Question: I am plotting data over time using the following dataset:
'''
dt1 <- data.table(
sender=c("boy", "girl", "girl", "boy", "girl", "boy"),
type = c("run", "walk", "run", "run", "run", "walk"),
time=c(as.POSIXct("2014-02-19 03:24:00"), as.POSIXct("2014-02-19 03:29:00"), as.POSIXct("2014-02-20 03:30:00"), as.POSIXct("2014-02-23 03:34:00"), as.POSIXct("2014-02-25 08:24:00"), as.POSIXct("2014-02-25 09:45:00")),
dayRelative = c(0,0,1,4,6,6))
'''
The following ggplot command works fine:
'''
ggplot(dt1, aes(x=time, y=sender, colour=type)) +
geom_point(size=2, position=position_jitter(width=0.2, height=0.2)) +
scale_y_discrete(limit = c("boy", "girl"), labels= c("Boy", "Girl"))
'''

What I like to achieve is that instead of having the date labels on the x-axis, the data from the 'dayRelative'-column should be used. That means for the dots the 'time'-column should be used, however, the x-Axis should use the data from the 'dayRelative' column the respective places. As a result Feb 19 should be replaced by 0, Feb 20 by 1, ...
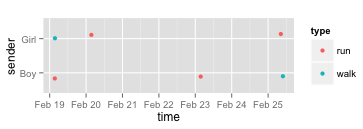
Answer: You can use 'scale_x_datetime()' and provide 'time' as 'breaks=' and 'dayRelative' as 'labels='. Around the dt1$time used function 'trunc()' to get only day without hours and minutes and then 'as.POSIXct' to have POSIXct object to use it in 'scale_x_datetime()'.
'''
ggplot(dt1, aes(x=time, y=sender, colour=type)) +
geom_point(size=2, position=position_jitter(width=0.2, height=0.2)) +
scale_y_discrete(limit = c("boy", "girl"), labels= c("Boy", "Girl"))+
scale_x_datetime(breaks=as.POSIXct(trunc(dt1$time,"day")),labels=dt1$dayRelative)
'''